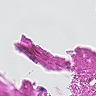
Metastatic tissue present: no